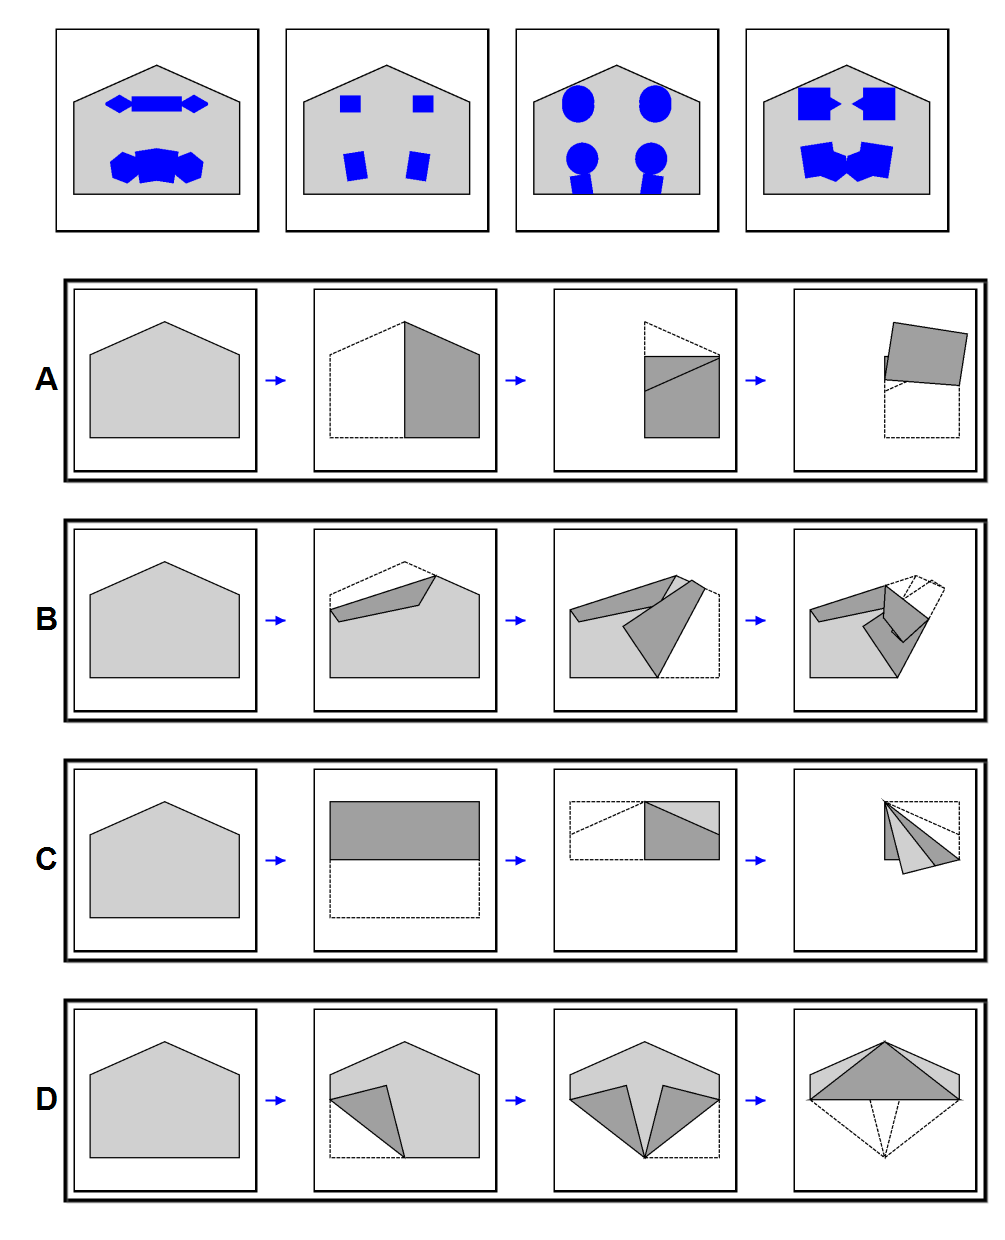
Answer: A